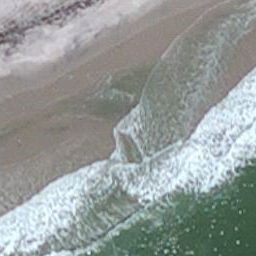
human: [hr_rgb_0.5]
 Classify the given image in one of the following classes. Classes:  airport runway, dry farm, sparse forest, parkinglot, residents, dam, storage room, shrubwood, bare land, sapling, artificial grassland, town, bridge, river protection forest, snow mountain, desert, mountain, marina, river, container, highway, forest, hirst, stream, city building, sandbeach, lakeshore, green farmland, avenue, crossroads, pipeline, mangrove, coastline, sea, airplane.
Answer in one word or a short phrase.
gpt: coastline